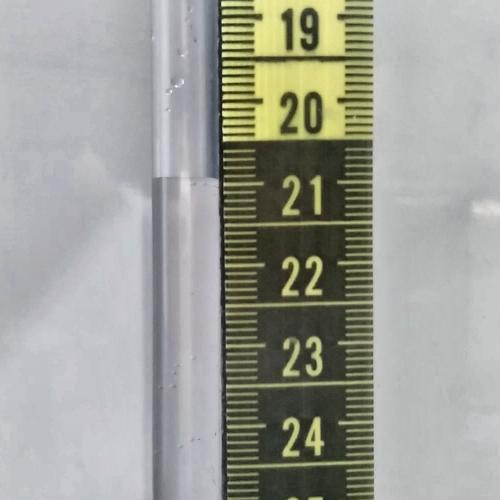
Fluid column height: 21.0 cm